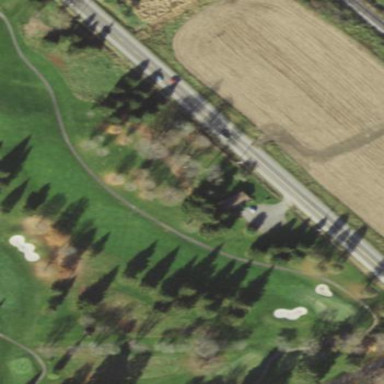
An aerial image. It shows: Golf fairway in the image.